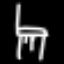
Label: chair